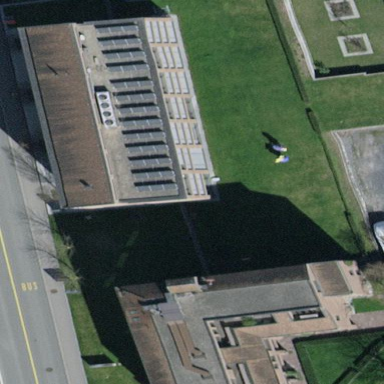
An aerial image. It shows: Office building.